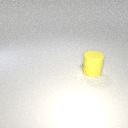
large yellow rubber cylinder